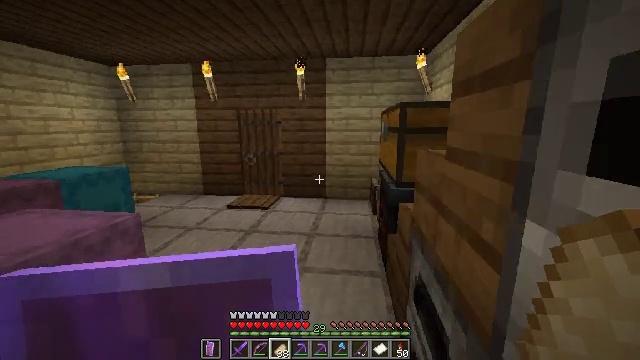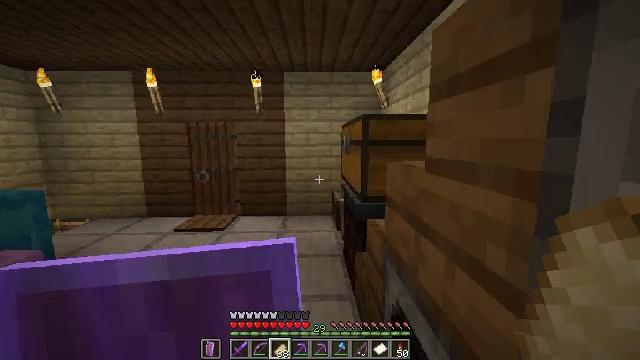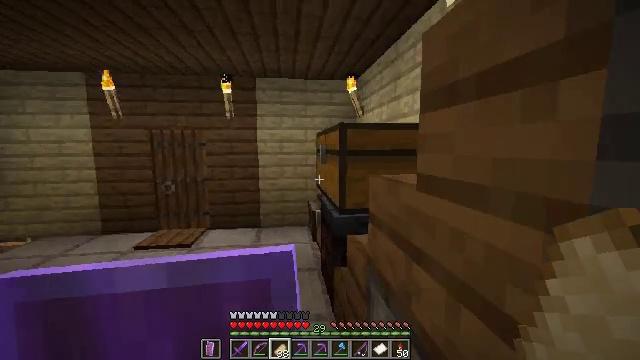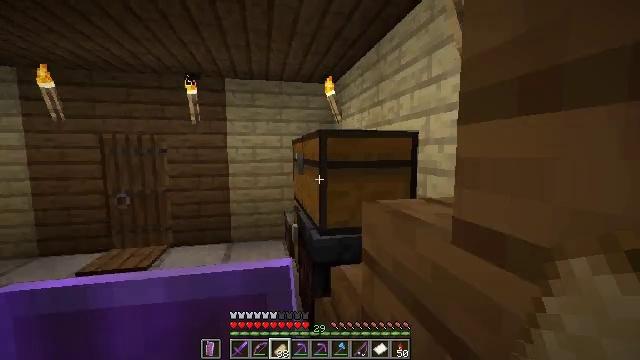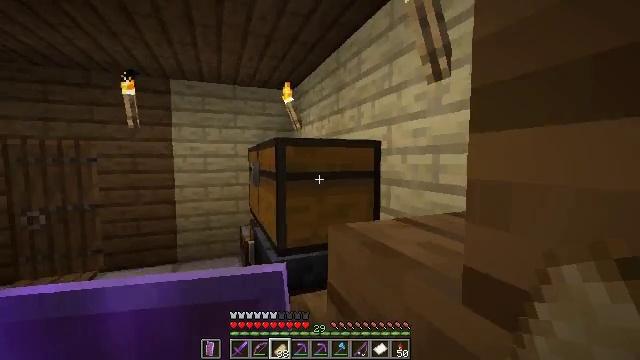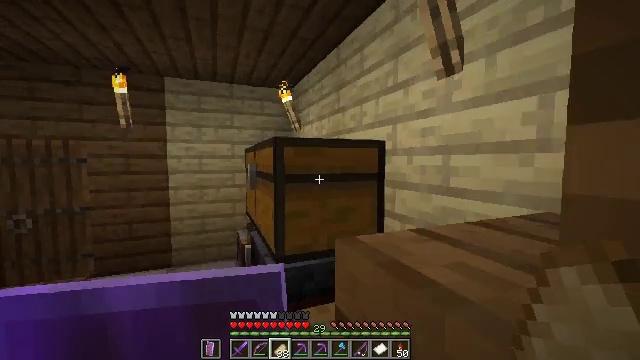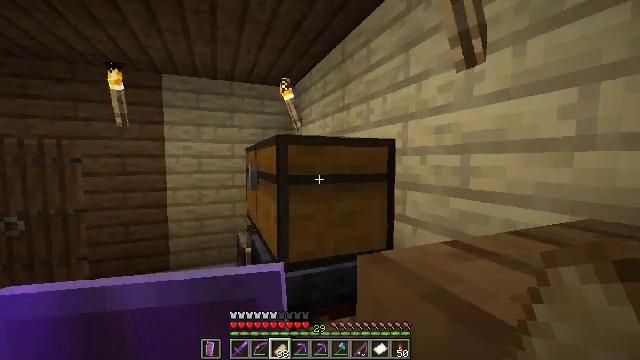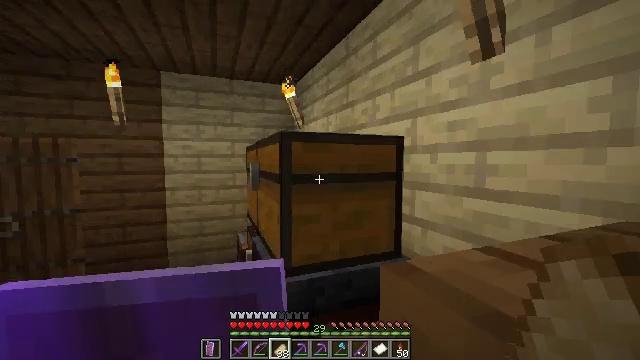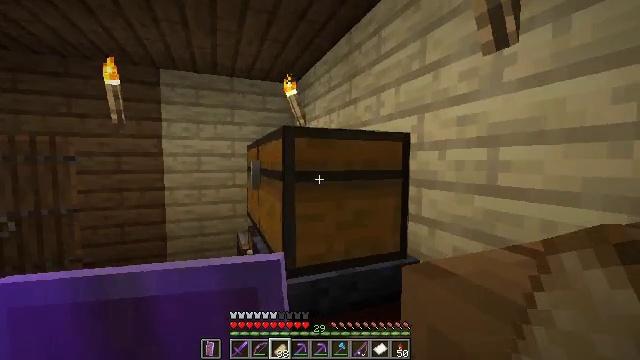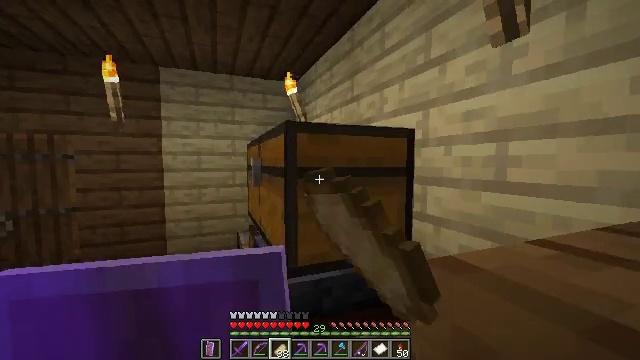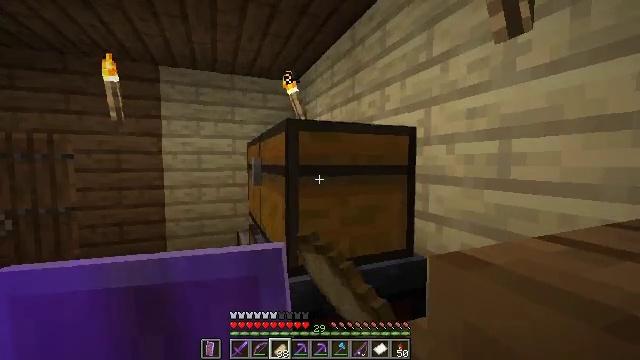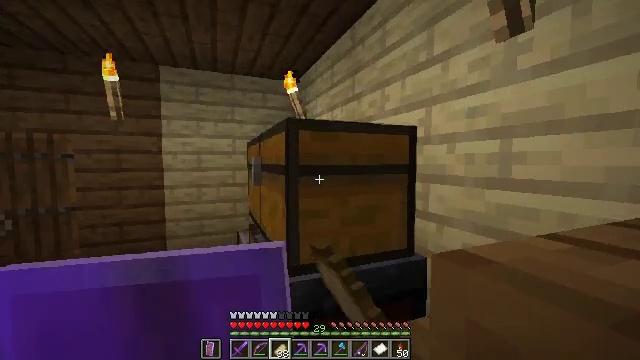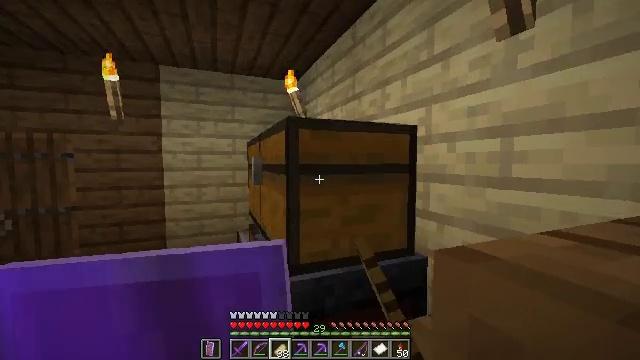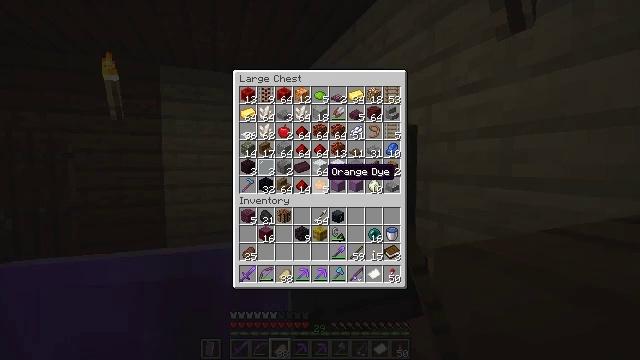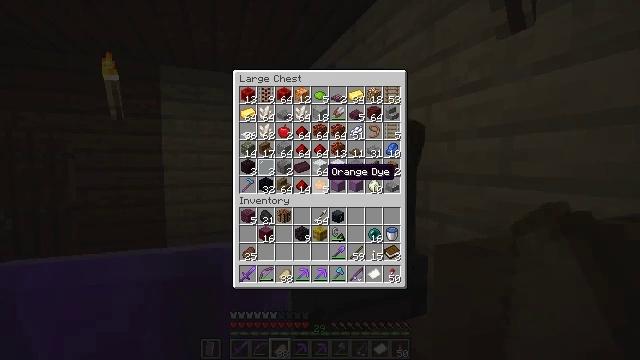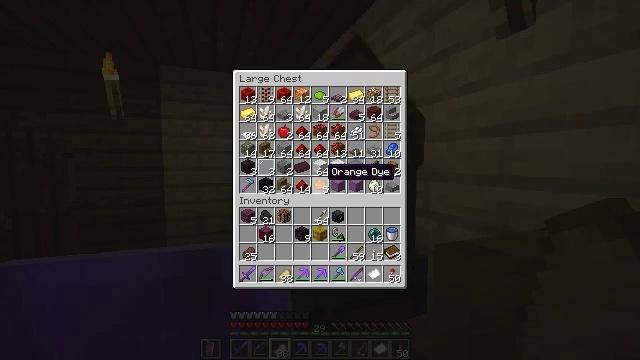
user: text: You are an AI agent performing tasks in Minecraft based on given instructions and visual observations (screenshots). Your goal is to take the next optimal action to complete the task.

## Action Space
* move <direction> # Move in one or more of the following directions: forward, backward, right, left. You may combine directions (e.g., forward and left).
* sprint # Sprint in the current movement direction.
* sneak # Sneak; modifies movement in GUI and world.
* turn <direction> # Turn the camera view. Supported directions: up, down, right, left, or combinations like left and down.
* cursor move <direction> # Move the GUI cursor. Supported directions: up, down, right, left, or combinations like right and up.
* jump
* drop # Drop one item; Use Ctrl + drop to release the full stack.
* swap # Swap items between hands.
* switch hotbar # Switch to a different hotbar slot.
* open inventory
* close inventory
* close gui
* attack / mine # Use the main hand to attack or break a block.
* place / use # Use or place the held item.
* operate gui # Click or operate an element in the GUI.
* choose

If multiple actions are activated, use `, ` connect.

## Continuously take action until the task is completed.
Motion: motion action
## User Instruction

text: Transform crimson stems into crimson planks.
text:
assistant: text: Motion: move forward, turn right and up
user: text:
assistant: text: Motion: move forward, turn right and up
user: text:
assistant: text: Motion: move forward, turn right and up
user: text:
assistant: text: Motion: move forward, turn right and up
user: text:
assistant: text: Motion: move forward
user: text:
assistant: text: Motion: no_op
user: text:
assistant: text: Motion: no_op
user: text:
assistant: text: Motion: use / place
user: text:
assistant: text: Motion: use / place
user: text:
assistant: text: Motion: use / place
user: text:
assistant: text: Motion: use / place
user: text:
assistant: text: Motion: no_op
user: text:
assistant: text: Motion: no_op
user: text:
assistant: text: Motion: no_op
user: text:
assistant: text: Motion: no_op
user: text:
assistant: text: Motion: no_op
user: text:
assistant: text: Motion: no_op
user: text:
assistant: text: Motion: no_op
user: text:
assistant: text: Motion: no_op
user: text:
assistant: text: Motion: no_op
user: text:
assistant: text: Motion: no_op
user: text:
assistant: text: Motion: no_op
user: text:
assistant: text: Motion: no_op
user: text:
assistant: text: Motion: no_op
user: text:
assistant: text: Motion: no_op
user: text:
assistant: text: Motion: no_op
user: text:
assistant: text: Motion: no_op
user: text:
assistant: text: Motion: no_op
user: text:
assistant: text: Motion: no_op
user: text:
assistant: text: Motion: no_op